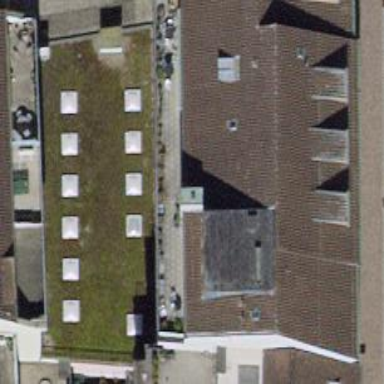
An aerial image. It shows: Office building.